Field crop: maize
Growth stage: 1
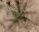
Species: salsola